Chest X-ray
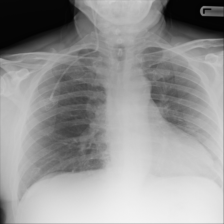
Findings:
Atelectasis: negative
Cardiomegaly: negative
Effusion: negative
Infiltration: negative
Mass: negative
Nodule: negative
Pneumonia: negative
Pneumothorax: negative
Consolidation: negative
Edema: negative
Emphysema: negative
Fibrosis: negative
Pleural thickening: negative
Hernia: negative